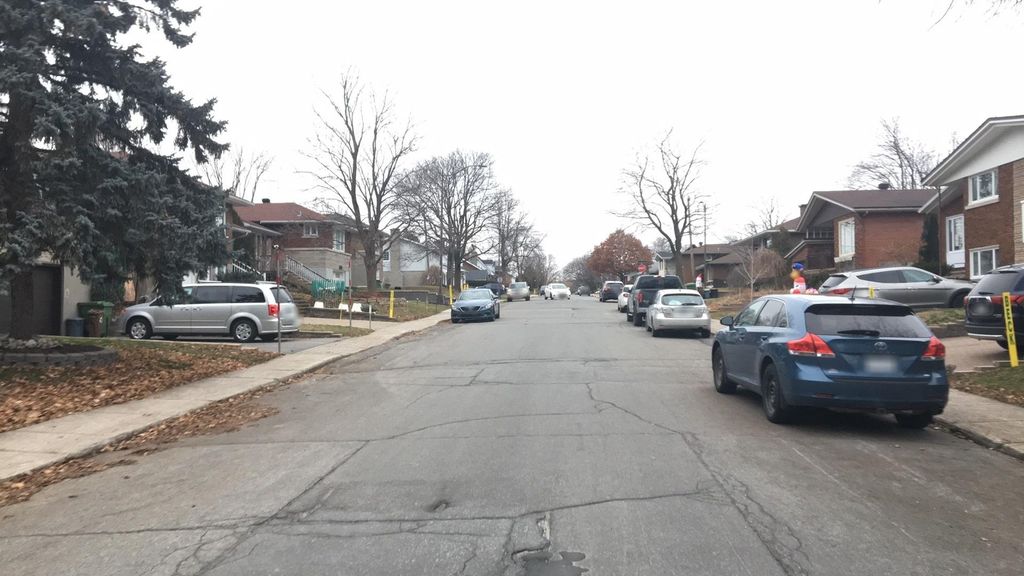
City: montreal